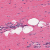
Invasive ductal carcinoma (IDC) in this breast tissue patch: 0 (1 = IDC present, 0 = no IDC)